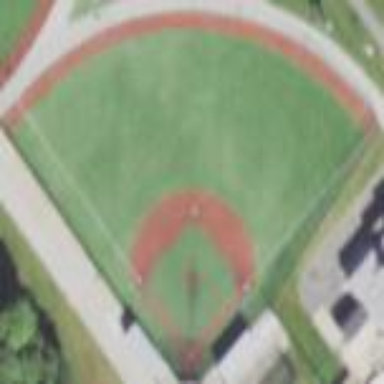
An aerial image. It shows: Baseball pitch for leisure land.